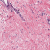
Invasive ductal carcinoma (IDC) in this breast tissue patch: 0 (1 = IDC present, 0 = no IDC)